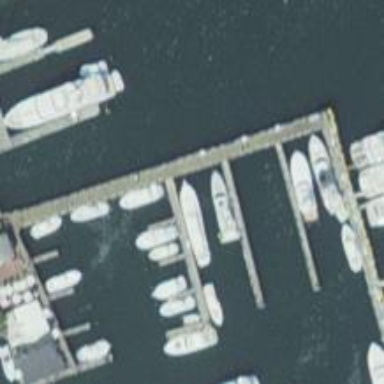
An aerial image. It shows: Man-made pier.